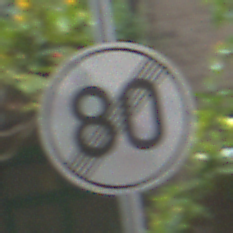
Verkehrszeichen: EndeGeschwindigkeit80
Umgebung: Outdoor, Urban
Tageszeit: MorningAfternoon
Wetter: Overcast
Licht: Natural
Jahreszeit: NotSpecified
Kontrast: LowContrast